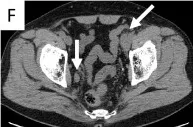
Computed tomography before and after treatment. Iliac. Arrows) lymph nodes.
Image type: radiology (ct)